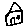
Label: house